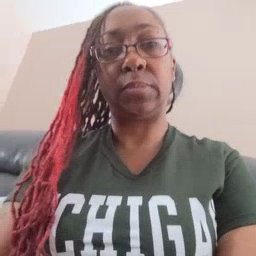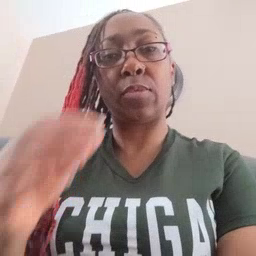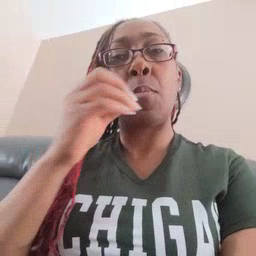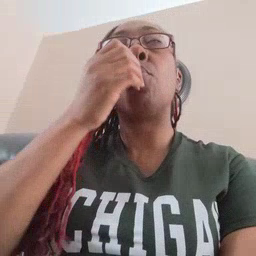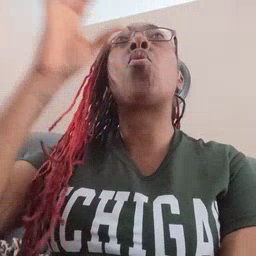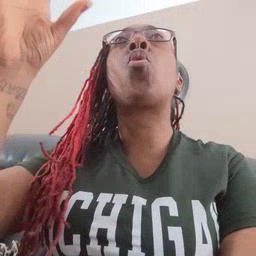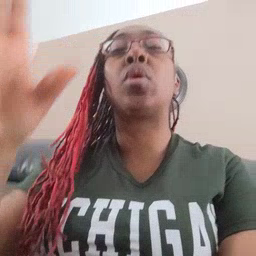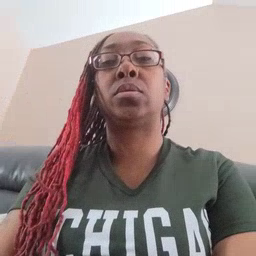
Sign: blow